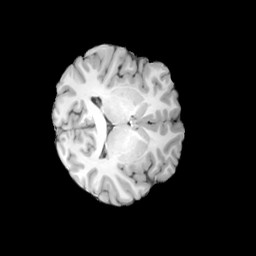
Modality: T1w
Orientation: axial
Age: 23
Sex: female
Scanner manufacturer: siemens
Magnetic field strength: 3 T
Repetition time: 2 s
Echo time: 0.0024 s